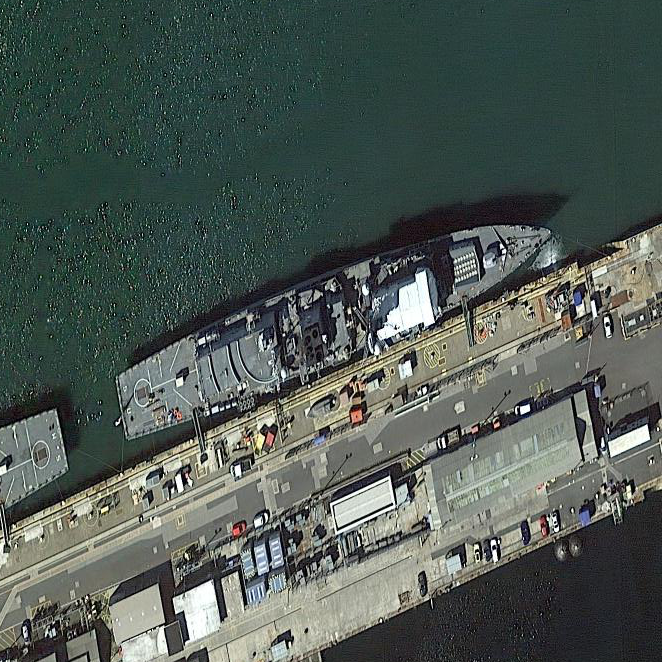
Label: destroyer